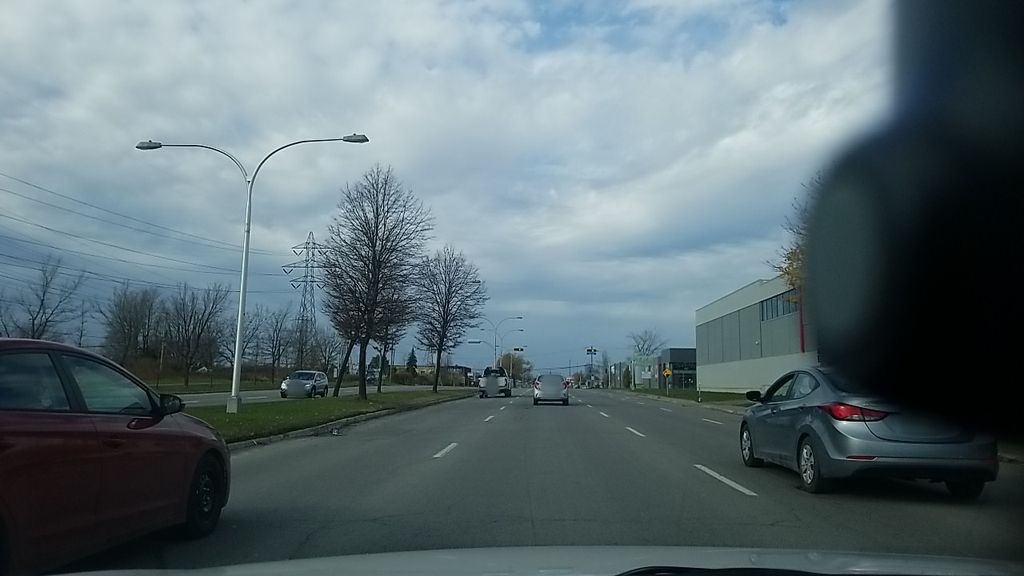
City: montreal